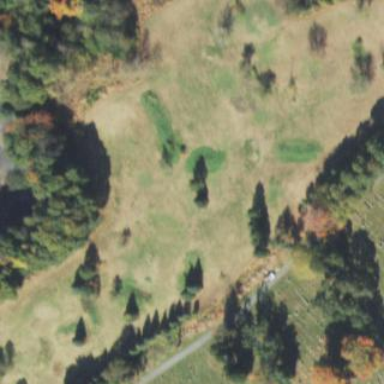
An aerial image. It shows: Golf course surrounded by greenery.